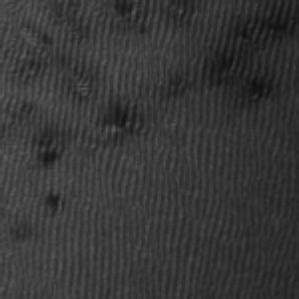
Label: frost